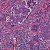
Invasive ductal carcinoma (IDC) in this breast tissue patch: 0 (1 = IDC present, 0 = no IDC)